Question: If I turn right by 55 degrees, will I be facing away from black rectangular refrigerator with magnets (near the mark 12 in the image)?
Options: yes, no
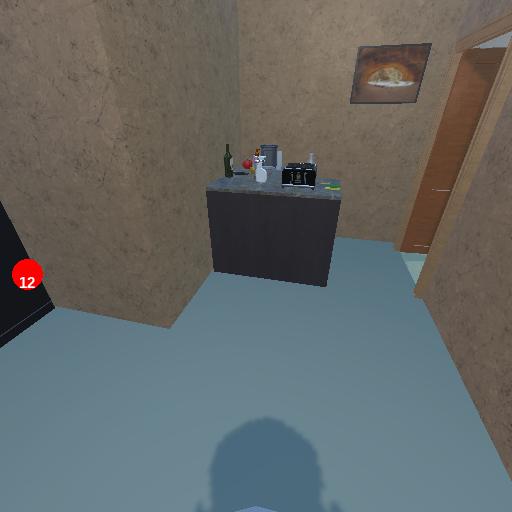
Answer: yes